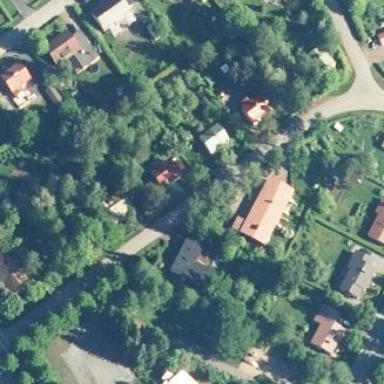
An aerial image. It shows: Residential area.